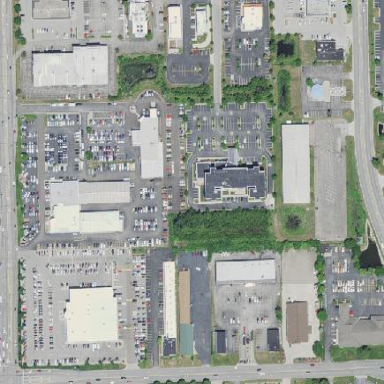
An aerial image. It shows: Retail area.